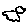
Label: bird